The plot is a Morlet-wavelet scalogram of a rotor-rig vibration measurement. Determine the machine's mechanical condition. Answer with exactly one of: normal, misalignment, unbalance, looseness.
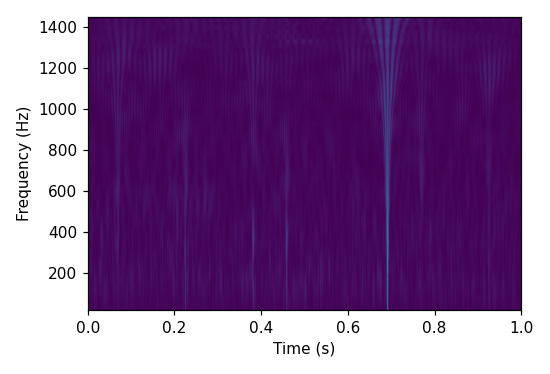
Answer: normal